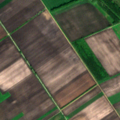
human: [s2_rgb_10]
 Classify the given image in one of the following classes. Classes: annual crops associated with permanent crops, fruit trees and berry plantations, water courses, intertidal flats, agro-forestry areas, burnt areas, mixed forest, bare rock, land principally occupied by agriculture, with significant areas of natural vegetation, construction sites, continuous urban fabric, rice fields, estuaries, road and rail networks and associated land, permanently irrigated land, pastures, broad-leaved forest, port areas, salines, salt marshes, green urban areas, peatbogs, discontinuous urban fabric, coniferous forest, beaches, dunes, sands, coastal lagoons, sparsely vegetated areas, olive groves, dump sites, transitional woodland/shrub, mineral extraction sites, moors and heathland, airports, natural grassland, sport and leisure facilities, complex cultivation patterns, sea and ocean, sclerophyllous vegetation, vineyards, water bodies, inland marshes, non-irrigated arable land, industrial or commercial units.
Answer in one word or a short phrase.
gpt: non-irrigated arable land, pastures, broad-leaved forest